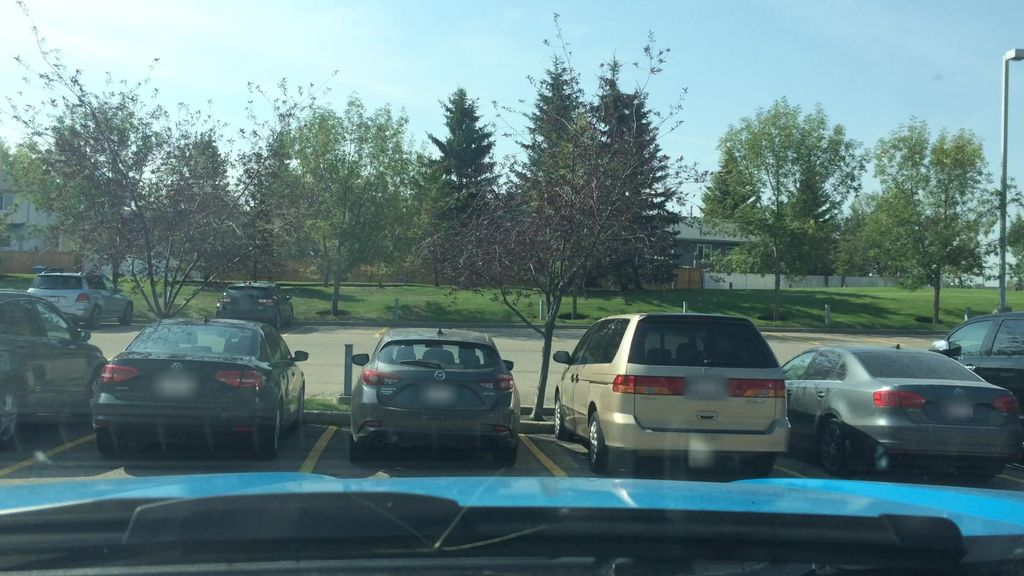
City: calgary